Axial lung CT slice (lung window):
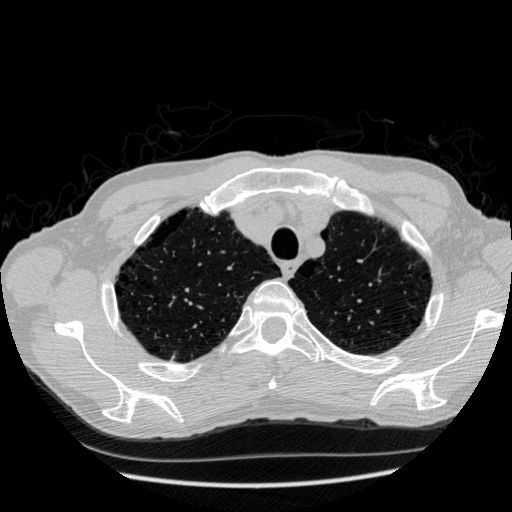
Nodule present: no